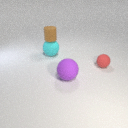
large purple rubber sphere in front of small red rubber sphere